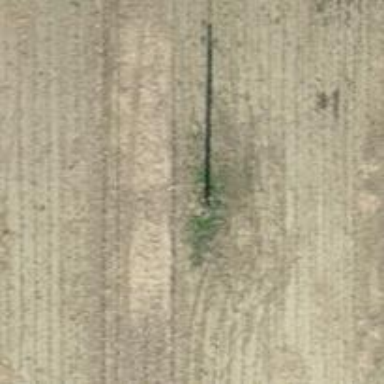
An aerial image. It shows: Power pole.